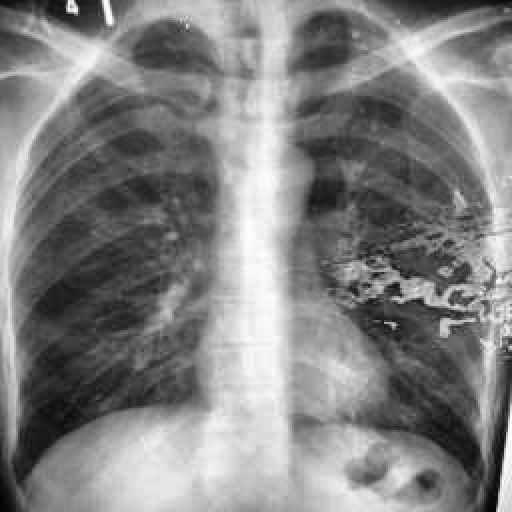
Finding: TUBERCULOSIS